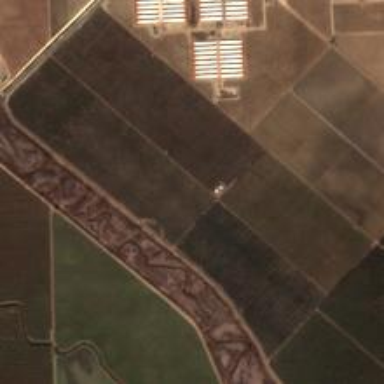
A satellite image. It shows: Orchard filled with almond trees.